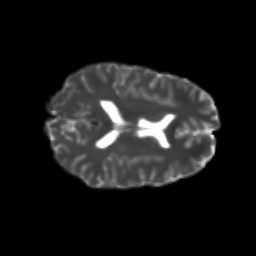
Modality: T2w
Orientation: axial
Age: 22
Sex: female
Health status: healthy
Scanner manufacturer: philips
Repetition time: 7.386 s
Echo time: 0.08599 s